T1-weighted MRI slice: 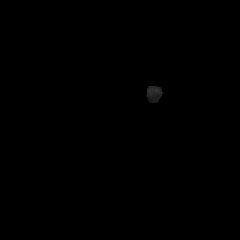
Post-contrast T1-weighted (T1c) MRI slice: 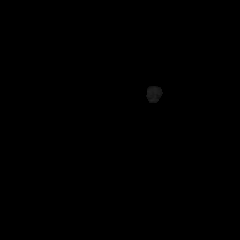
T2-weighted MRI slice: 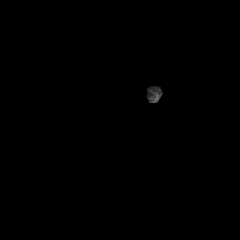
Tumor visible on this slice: no